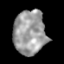
Tissue: lung
Cell type: Epithelial cells
Senescence score: 0.2392
Nuclear area (px): 1397
Mean DAPI intensity: 156.59